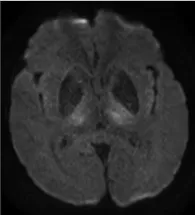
Initial imaging. (A) Initial [day 4 (D4)] MRI (axial diffusion b2000 sequence): bilateral thalamic ischemia.
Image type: radiology (mri)